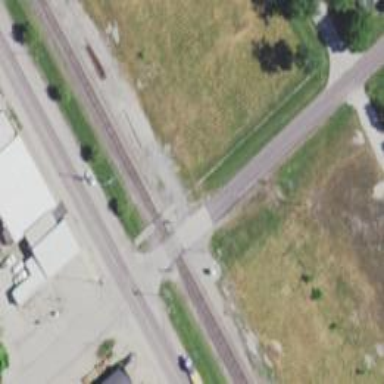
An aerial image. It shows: Railway level crossing.